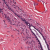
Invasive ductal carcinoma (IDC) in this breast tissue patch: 0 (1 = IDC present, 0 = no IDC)